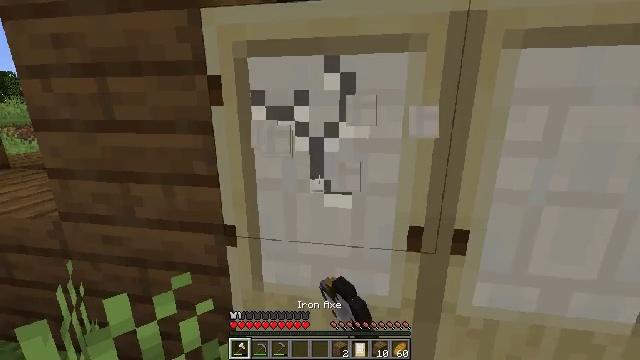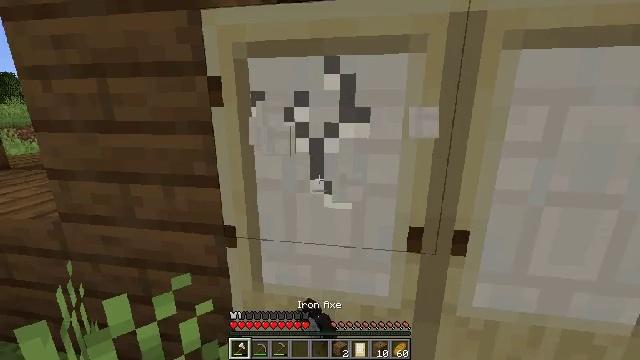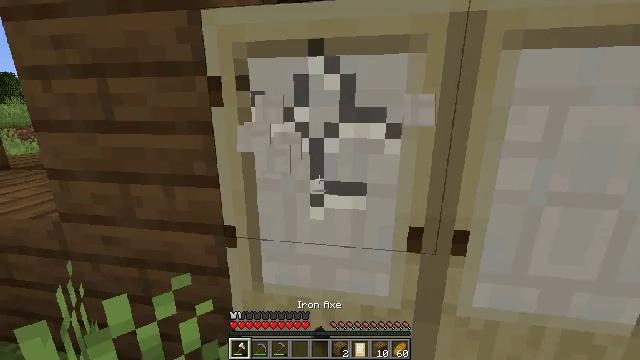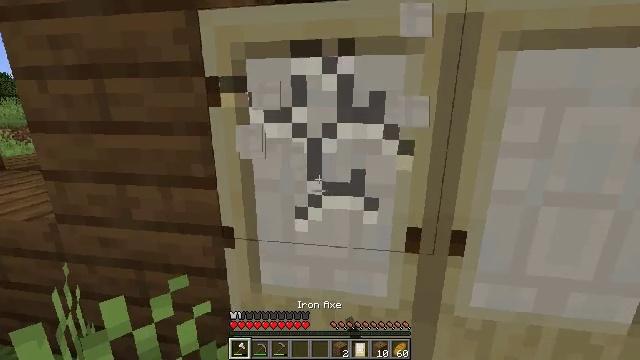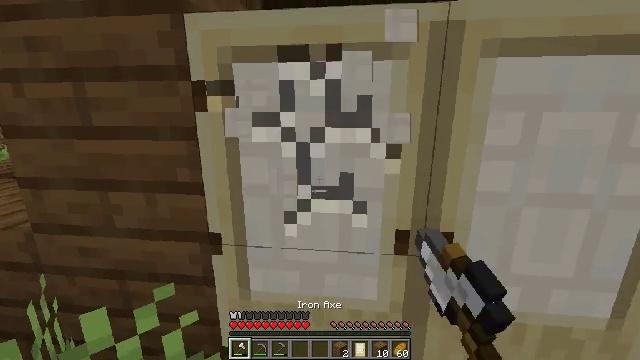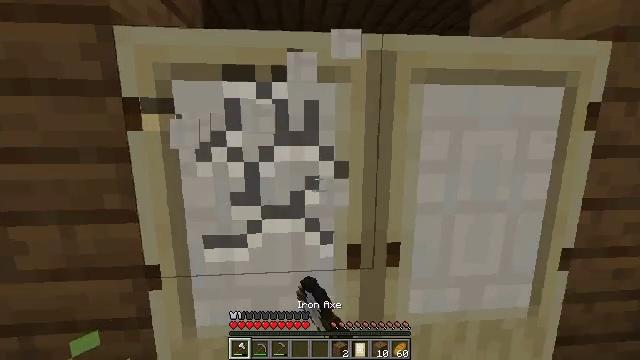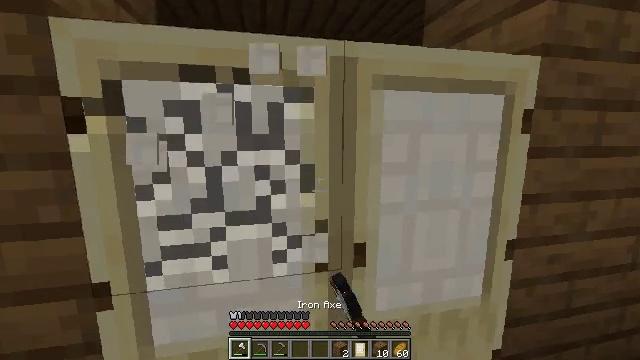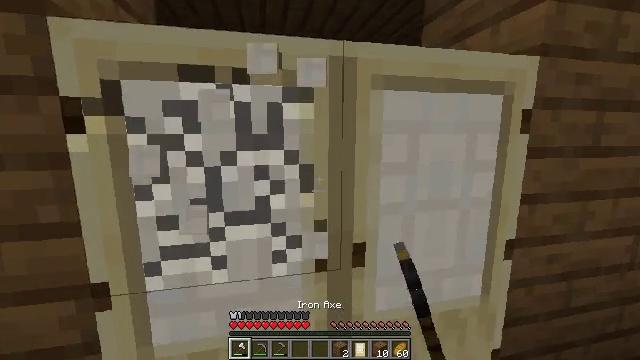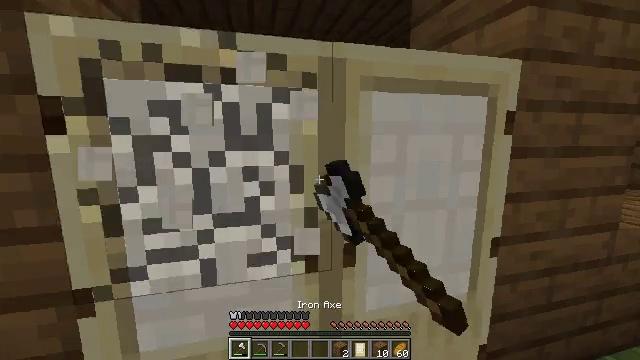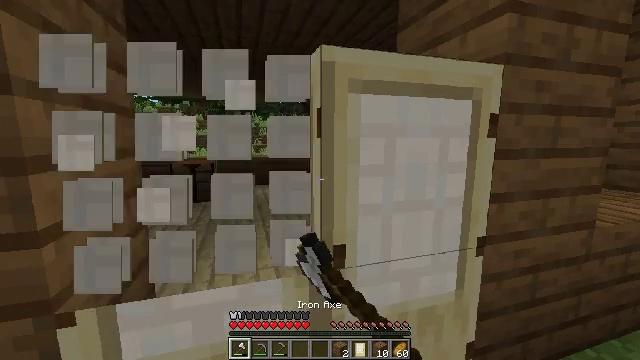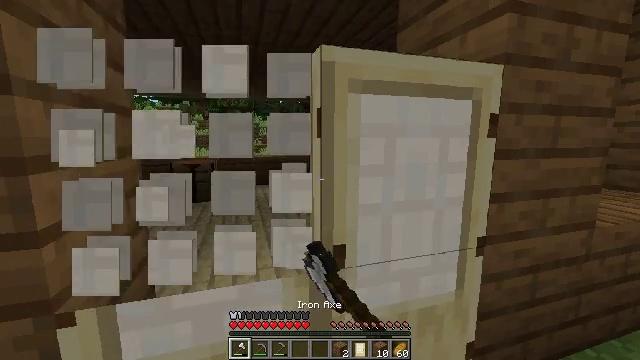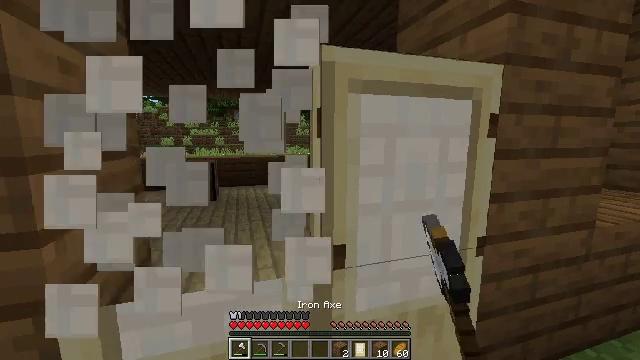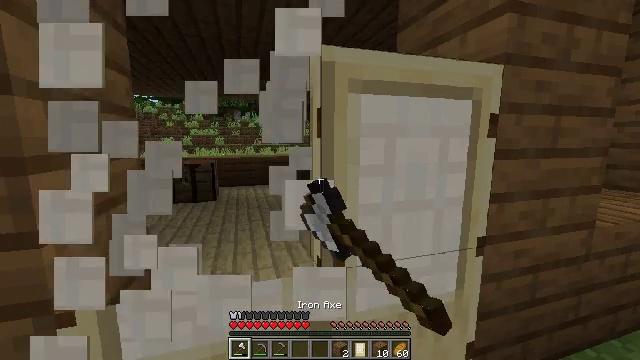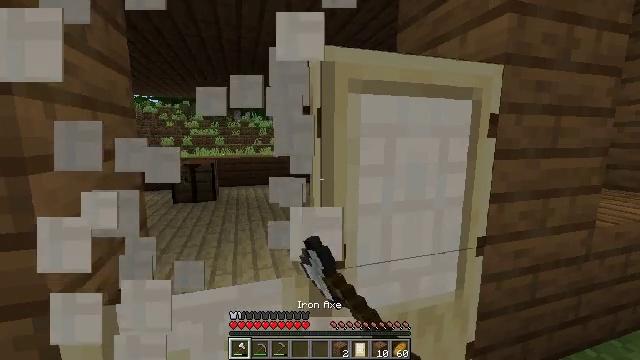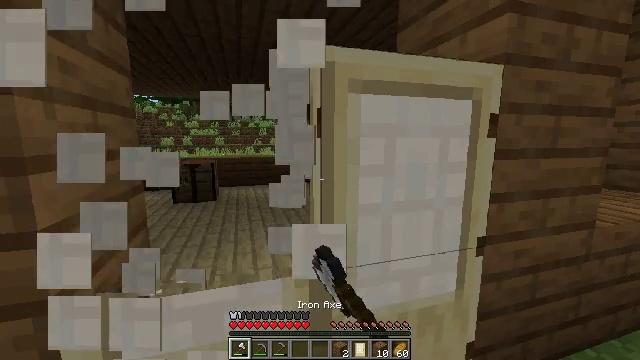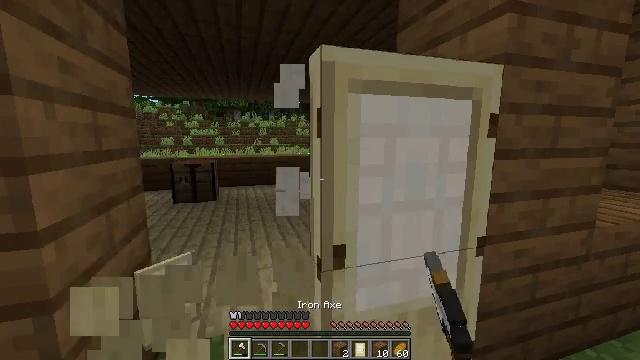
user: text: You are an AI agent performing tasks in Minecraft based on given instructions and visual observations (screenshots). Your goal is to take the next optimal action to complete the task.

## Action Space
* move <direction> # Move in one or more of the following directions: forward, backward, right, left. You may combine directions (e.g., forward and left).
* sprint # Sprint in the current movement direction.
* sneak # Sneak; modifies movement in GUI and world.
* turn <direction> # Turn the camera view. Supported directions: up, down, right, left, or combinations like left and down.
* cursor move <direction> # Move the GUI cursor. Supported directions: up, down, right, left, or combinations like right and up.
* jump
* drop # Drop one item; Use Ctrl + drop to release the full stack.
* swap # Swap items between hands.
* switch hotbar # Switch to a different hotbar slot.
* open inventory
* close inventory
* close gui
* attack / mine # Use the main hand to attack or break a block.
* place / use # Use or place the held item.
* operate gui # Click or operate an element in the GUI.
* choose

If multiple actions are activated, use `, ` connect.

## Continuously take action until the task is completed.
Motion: motion action
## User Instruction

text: Disassemble the birch door from the building.
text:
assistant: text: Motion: attack / mine
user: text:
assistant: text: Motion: attack / mine
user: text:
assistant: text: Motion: attack / mine
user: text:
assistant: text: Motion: turn right, attack / mine
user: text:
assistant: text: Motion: turn right and up, attack / mine
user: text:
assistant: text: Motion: turn right, attack / mine
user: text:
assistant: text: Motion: attack / mine
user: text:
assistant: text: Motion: turn right, attack / mine
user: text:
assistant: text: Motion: turn right, attack / mine
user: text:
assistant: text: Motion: attack / mine
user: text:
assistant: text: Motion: attack / mine
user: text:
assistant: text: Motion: attack / mine
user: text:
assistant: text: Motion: attack / mine
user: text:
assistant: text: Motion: attack / mine
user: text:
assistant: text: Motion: attack / mine
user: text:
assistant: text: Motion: turn right and up, attack / mine
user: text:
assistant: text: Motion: turn right, attack / mine
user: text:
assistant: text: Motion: attack / mine
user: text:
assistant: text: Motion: attack / mine
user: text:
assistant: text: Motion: attack / mine
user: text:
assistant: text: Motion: attack / mine
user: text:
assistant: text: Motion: attack / mine
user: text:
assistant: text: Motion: attack / mine
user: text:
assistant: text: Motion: attack / mine
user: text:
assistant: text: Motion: turn left, attack / mine
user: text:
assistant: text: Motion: attack / mine
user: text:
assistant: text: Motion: attack / mine
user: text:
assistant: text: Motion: attack / mine
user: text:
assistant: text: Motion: attack / mine
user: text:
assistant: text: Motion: attack / mine